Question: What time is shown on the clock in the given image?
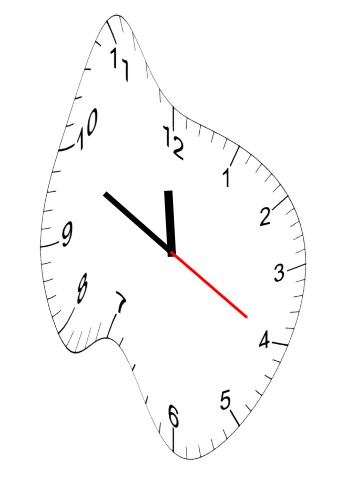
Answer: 11:49:20